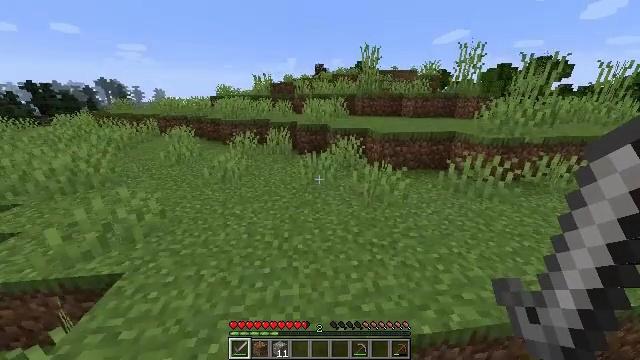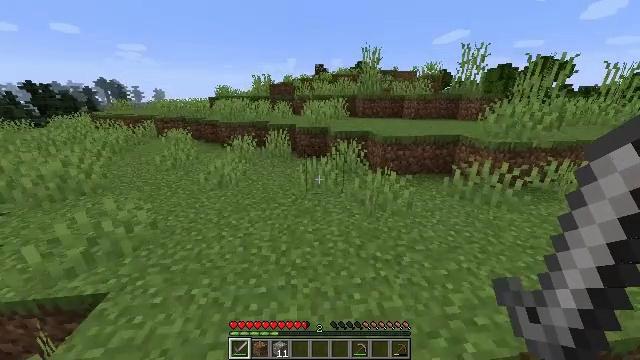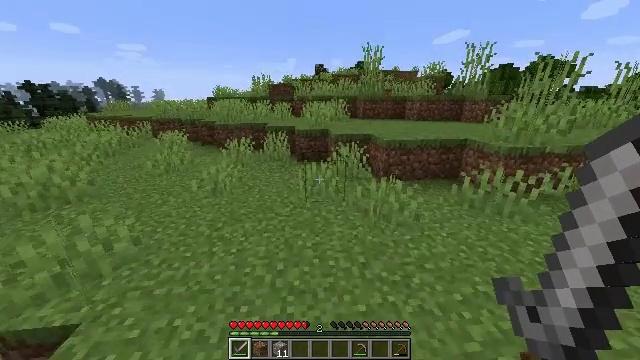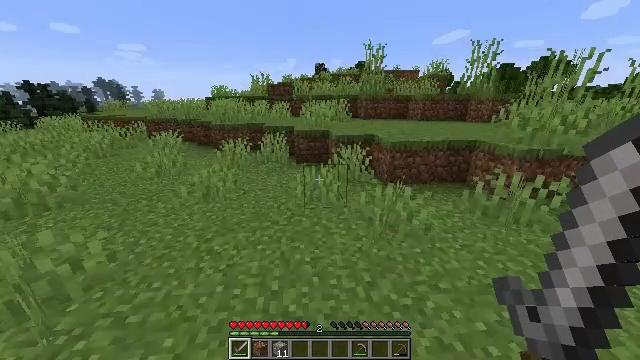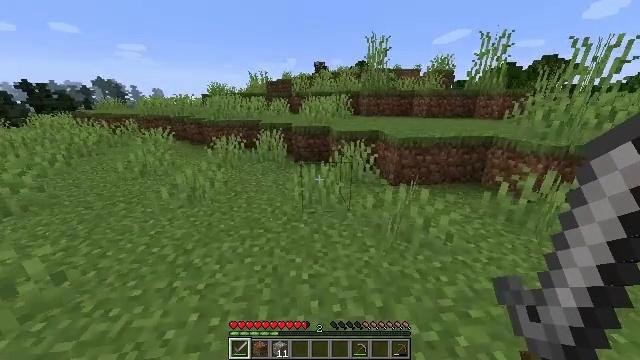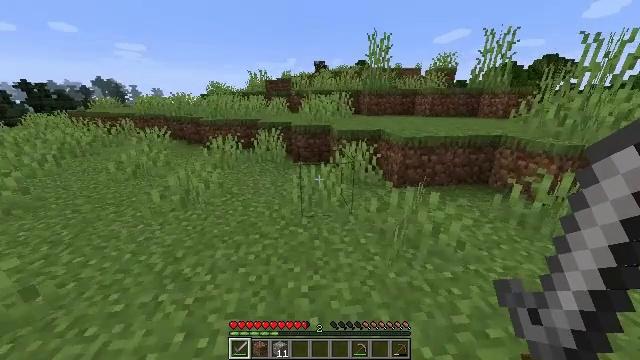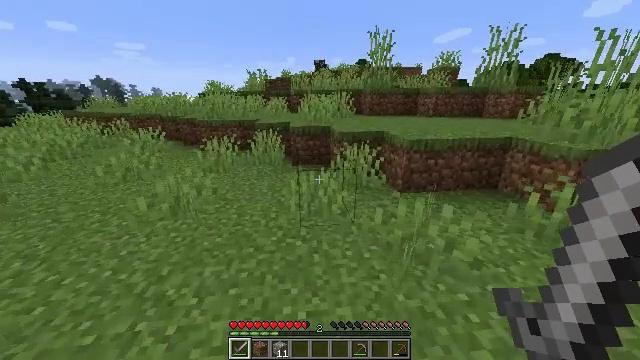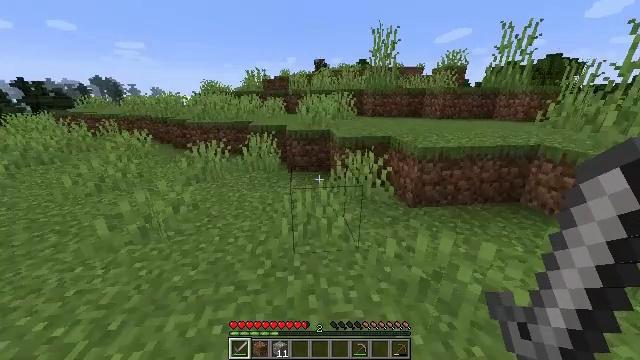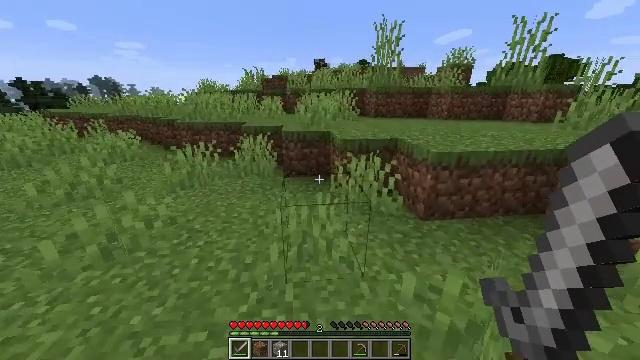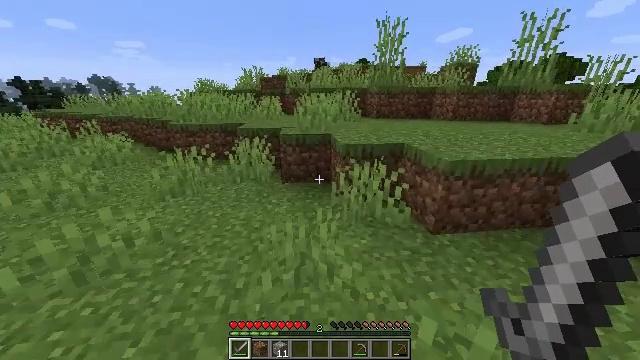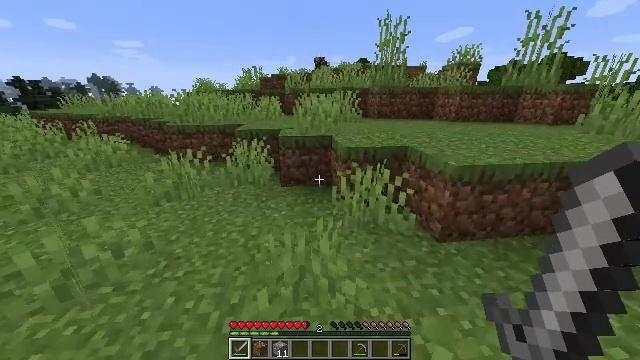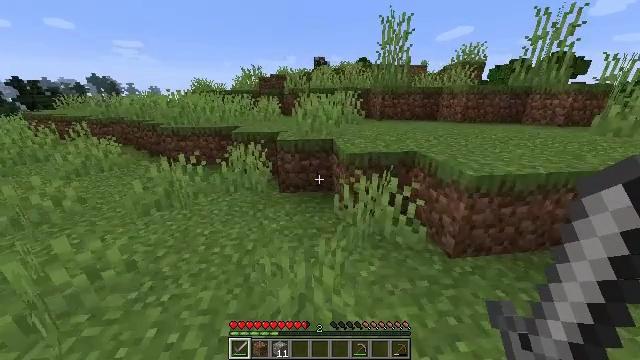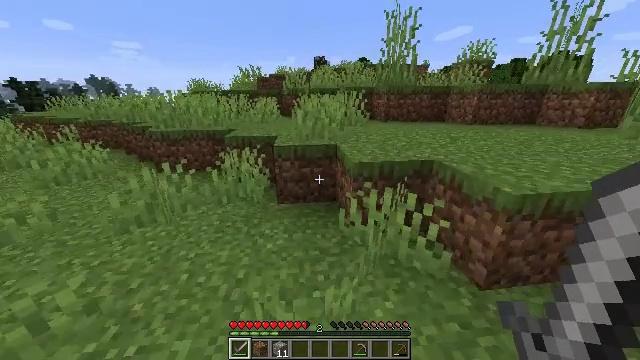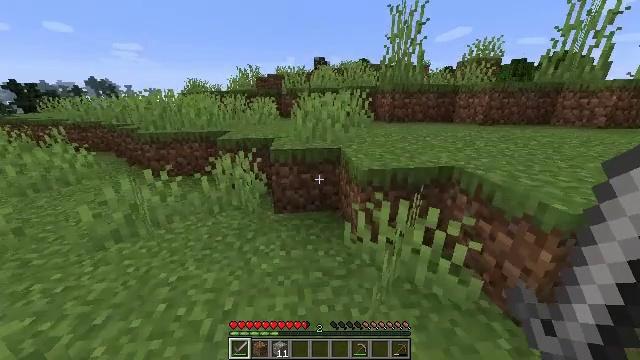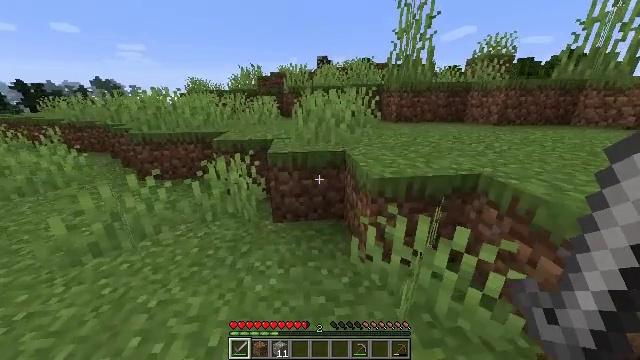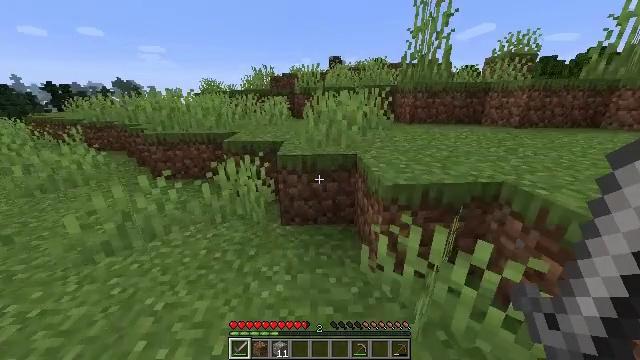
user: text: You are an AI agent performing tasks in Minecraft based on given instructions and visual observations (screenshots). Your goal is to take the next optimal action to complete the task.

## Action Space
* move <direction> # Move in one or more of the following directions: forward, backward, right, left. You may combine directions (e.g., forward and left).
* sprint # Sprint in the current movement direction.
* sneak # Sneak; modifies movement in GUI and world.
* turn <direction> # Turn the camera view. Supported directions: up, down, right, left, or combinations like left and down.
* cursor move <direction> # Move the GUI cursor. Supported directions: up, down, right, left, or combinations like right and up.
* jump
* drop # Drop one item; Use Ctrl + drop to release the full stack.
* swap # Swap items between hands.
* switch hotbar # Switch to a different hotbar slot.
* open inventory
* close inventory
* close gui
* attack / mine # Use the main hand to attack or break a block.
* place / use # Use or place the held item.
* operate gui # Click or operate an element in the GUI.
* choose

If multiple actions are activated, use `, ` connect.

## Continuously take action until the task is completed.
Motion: motion action
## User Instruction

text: Attack the white bed to collect it.
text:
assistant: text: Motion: move forward, jump
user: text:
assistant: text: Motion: move forward, jump
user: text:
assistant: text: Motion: move forward
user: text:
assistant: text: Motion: move forward
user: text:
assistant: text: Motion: move forward
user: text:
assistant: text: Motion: move forward
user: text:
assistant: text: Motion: move forward
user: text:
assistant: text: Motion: move forward
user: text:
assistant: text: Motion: move forward
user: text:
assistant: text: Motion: move forward
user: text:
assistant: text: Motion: move forward
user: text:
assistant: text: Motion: move forward
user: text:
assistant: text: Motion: move forward
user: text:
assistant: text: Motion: move forward
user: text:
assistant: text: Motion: move forward, turn left
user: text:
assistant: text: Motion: move forward, turn left
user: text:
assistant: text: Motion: move forward, turn left, jump
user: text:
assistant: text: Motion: move forward, jump
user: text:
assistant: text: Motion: move forward, jump
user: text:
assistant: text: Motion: move forward, jump
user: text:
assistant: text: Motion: move forward, jump
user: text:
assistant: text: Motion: move forward, jump
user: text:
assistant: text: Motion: move forward, jump
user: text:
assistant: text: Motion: move forward
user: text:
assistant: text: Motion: move forward
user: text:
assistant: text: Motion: move forward
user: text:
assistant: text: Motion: move forward
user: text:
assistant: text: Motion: move forward
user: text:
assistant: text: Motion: move forward
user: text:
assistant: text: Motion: move forward